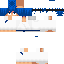
A male human skin with medium skin, wearing brown long hair dressed in a blue tshirt and blue pants, featuring a closed mouth.